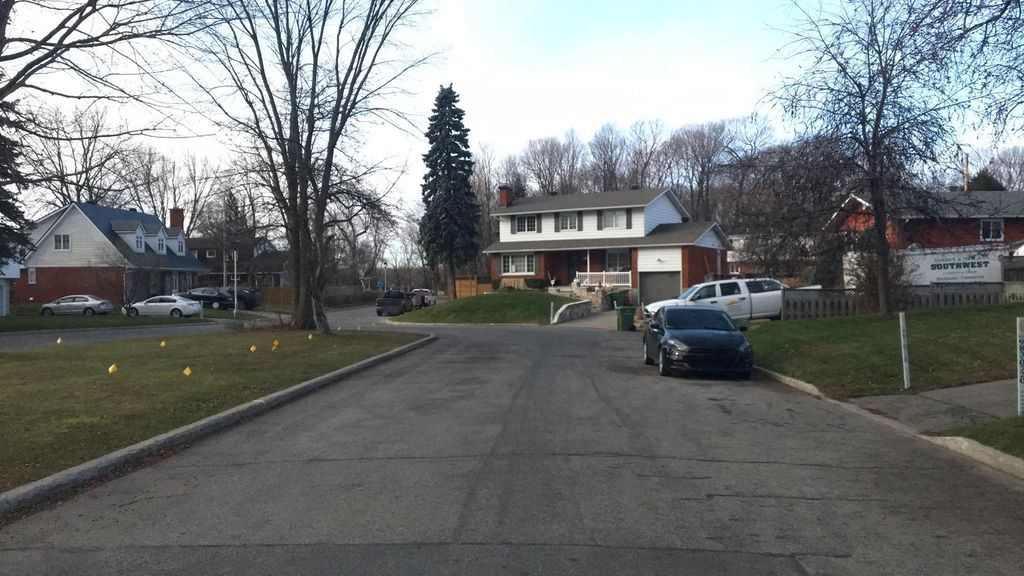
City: montreal